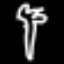
Label: palm tree